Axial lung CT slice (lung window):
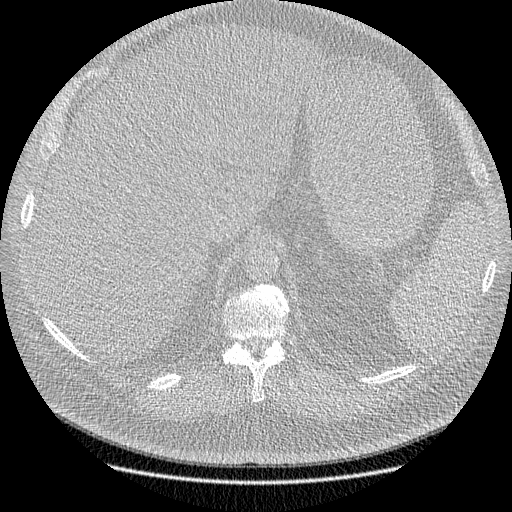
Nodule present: no